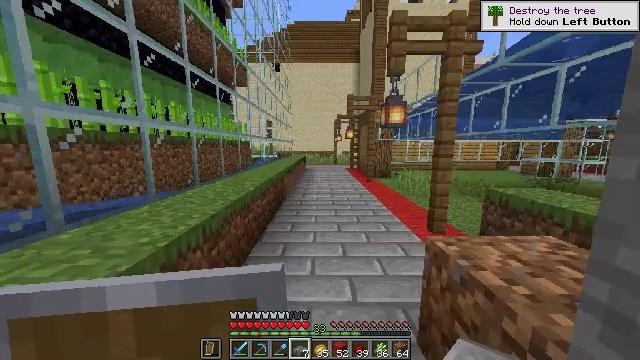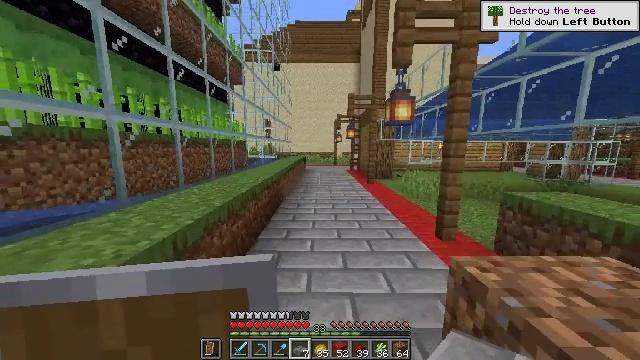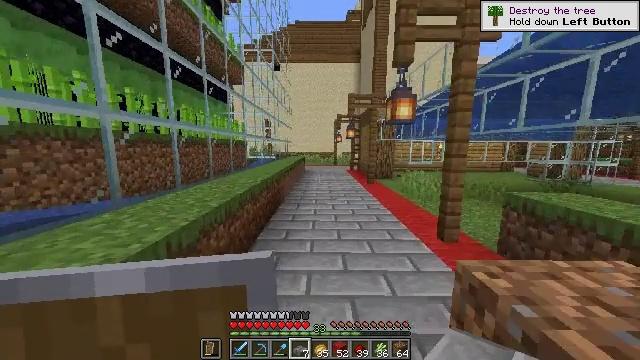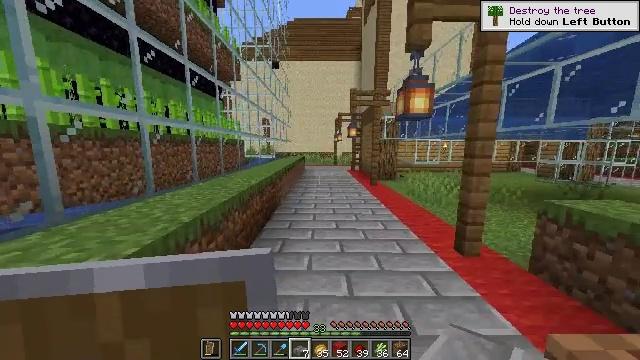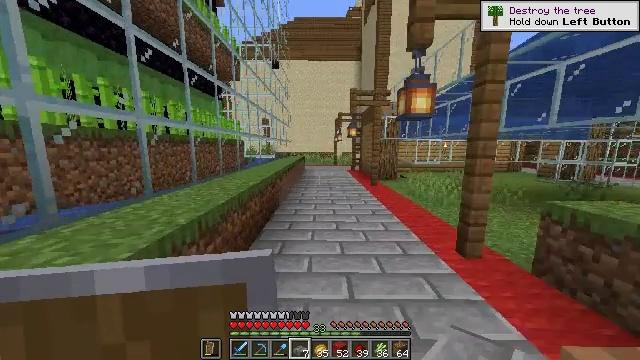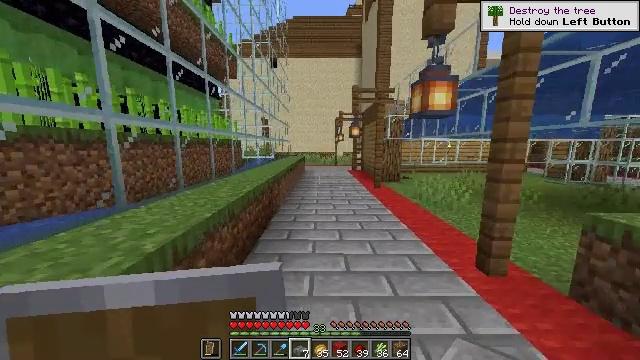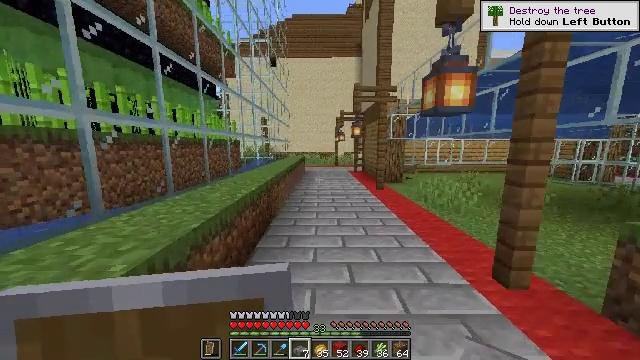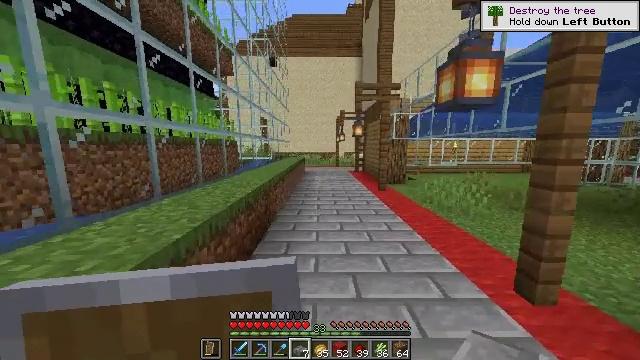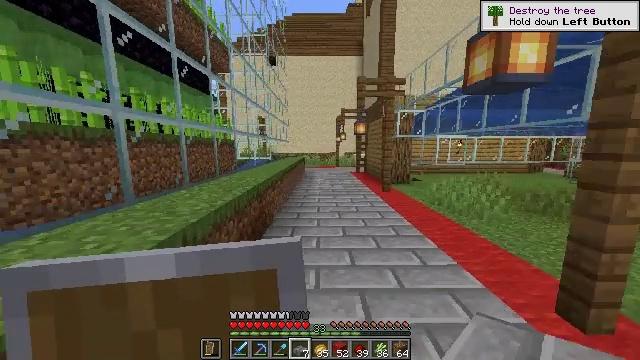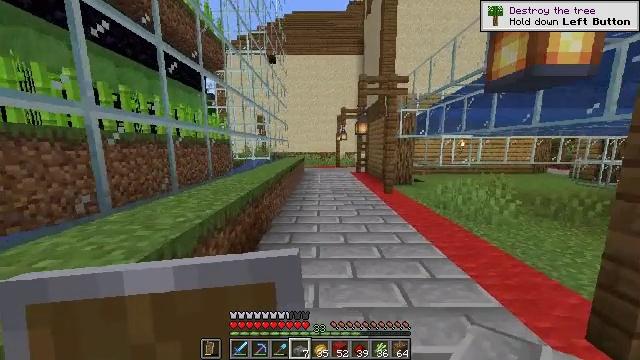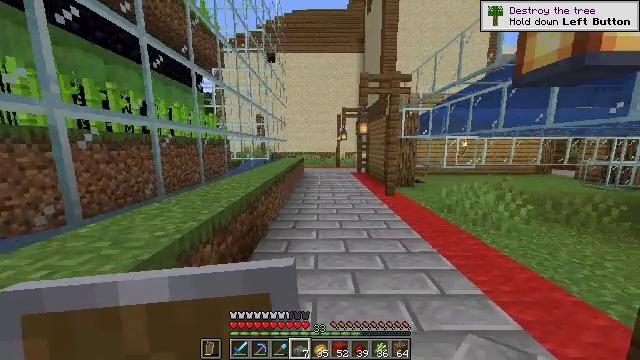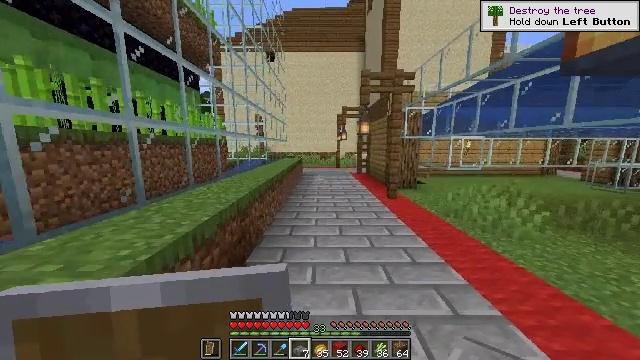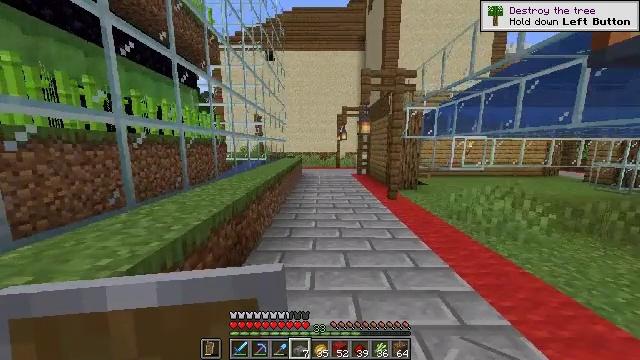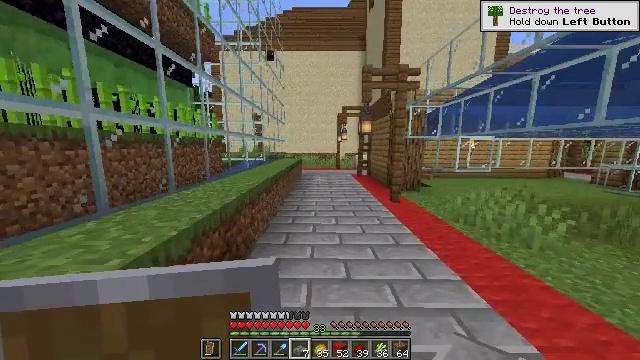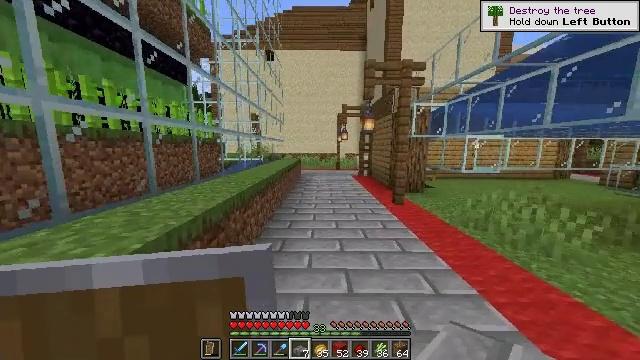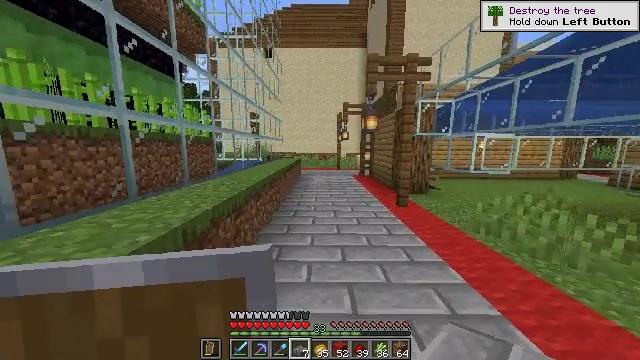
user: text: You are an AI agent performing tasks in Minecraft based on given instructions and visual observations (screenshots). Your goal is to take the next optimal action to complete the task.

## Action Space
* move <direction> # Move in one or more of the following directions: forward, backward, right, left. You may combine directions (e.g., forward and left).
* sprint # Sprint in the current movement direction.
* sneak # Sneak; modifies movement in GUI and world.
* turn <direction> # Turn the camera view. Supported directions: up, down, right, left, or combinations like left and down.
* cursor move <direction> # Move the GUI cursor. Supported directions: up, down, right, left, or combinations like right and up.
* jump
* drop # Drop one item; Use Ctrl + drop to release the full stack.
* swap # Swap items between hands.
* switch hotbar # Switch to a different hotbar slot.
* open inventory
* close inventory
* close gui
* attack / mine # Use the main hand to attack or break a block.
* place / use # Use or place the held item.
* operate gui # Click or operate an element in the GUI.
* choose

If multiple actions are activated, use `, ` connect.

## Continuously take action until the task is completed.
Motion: motion action
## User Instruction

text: Create a spruce fence by combining sticks and spruce planks.
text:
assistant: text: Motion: move forward
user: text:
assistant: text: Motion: move forward
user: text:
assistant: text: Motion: move forward
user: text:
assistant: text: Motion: move forward
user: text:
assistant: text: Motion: move forward
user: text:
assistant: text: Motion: move forward
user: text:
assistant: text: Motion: move forward
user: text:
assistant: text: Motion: move forward
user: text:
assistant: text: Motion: move forward
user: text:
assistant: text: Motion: move forward
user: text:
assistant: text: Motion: move forward
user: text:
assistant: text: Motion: move forward
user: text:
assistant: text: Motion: move forward
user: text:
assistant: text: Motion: move forward
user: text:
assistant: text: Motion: move forward
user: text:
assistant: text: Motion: move forward
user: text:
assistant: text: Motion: move forward
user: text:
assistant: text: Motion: move forward
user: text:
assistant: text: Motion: move forward
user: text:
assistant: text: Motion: move forward
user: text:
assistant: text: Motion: move forward
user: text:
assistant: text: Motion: move forward
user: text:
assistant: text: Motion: move forward
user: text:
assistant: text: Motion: move forward
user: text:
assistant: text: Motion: move forward
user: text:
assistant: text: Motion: move forward
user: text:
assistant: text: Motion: move forward
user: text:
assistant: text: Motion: move forward
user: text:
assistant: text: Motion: move forward
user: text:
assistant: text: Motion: move forward